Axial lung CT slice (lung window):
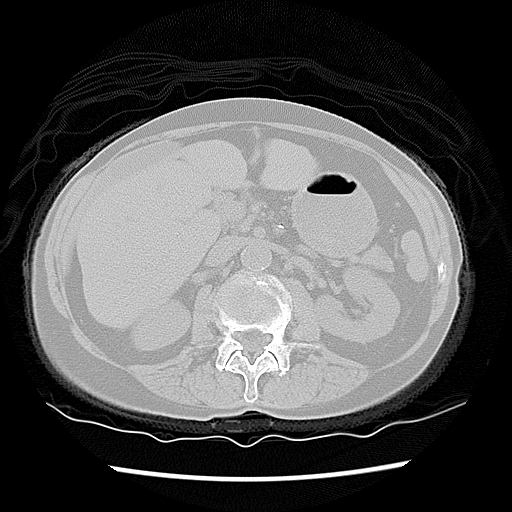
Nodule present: no